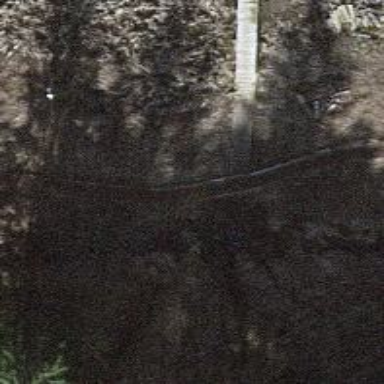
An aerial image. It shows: Path with woodchips surface.